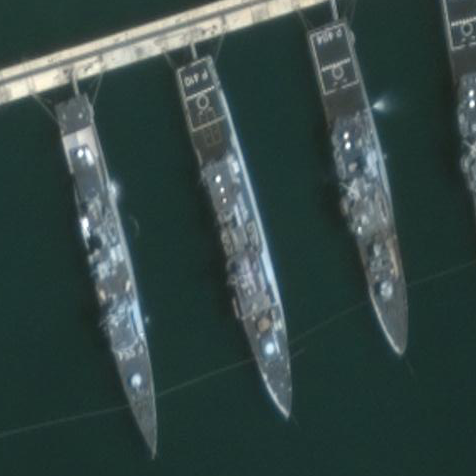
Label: destroyer